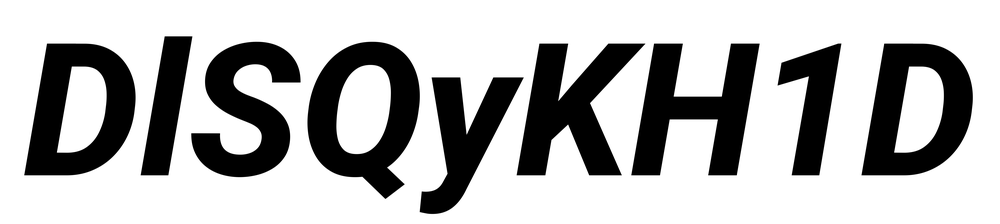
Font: Roboto-Italic_ExtraBold_Italic